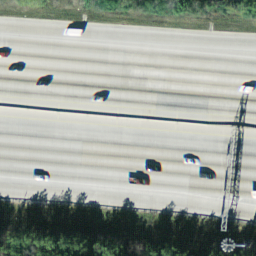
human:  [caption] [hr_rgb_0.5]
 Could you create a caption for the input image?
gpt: There are two straight freeways with some plants beside them .

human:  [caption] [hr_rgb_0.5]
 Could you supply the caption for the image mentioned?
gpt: There are two straight freeways with some cars on them .

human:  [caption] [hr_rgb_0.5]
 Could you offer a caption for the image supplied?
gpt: Two straight freeways with some plants beside them and some cars on the roads .

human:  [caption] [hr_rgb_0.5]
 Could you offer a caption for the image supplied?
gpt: Two straight freeways closed together with some plants beside them .

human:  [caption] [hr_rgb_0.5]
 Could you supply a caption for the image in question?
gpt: Two straight freeways closed together with some cars on them .